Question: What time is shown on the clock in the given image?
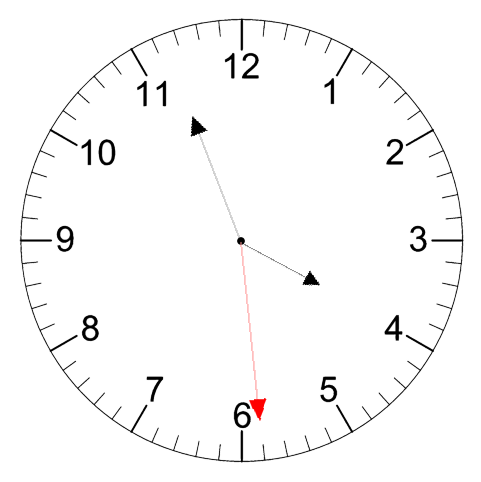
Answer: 03:56:29